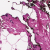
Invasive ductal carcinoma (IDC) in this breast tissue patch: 0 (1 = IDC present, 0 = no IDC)